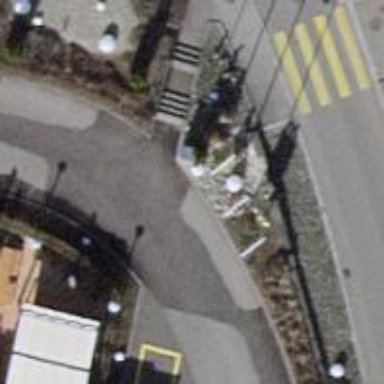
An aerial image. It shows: Zebra crossing for pedestrians.